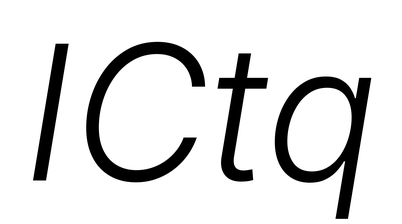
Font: Inter-Italic_Light_Italic